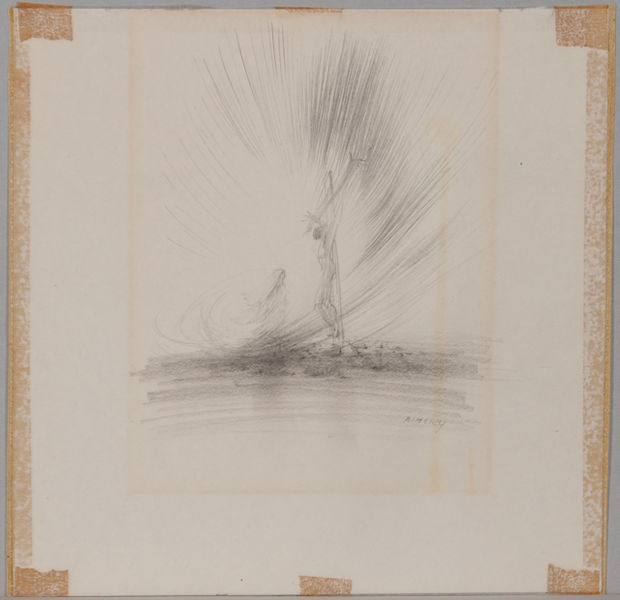
Titel: The Crucifixion, The Crucifixion
Künstler: Fedor Rimskii
Standort: Amherst (Massachusetts, USA)
Institution: Mead Art Museum, Amherst College
Schlagwörter: beige, dark, yellow, naked, light, paper, dots, sketch, wind, person, pencil, lines, fire, fish, force, tape, surprise